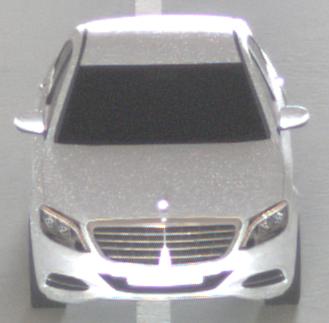
Make: Mercedes-Benz
Model: S 400 HYBRID
Detailed model: S-Class (222) Limousine
Model produced from: 2013/05
Model produced until: 2015/04
Doors: 4
Color: white
Road condition: dry road
Daytime: midday
Contrast: medium contrast